Field crop: maize
Growth stage: 2
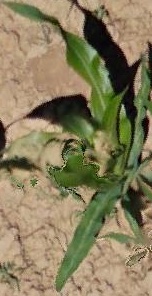
Species: maize